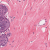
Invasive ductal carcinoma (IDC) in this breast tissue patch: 0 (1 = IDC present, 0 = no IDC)